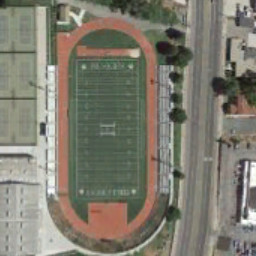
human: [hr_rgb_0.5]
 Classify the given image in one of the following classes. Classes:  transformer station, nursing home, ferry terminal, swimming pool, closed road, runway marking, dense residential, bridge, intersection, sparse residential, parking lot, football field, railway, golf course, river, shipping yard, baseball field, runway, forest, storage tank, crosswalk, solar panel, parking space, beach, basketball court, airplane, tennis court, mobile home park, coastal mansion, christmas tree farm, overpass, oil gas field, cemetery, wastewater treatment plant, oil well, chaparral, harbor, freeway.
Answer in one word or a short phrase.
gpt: football field